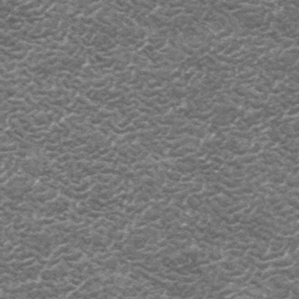
Label: frost